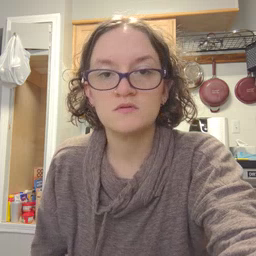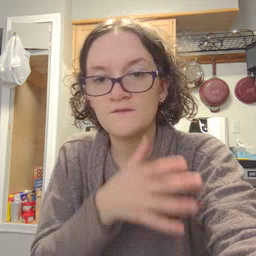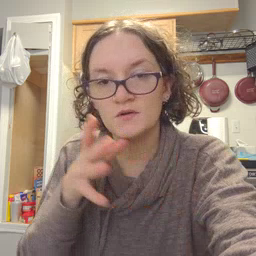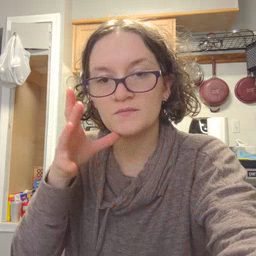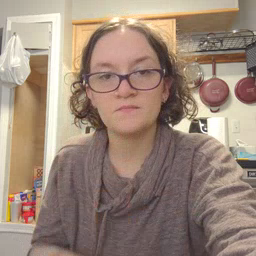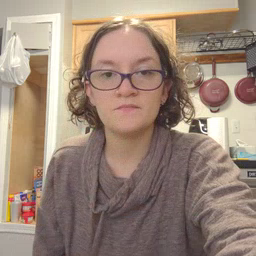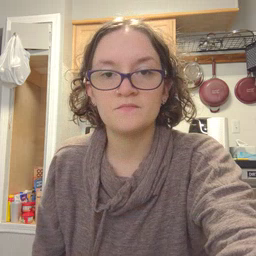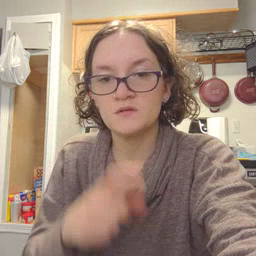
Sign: farm